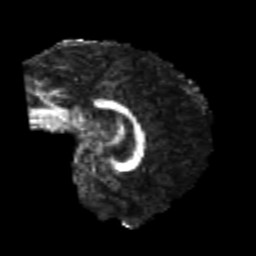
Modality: FA
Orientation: sagittal
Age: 22
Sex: male
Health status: healthy
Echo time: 0.074 s